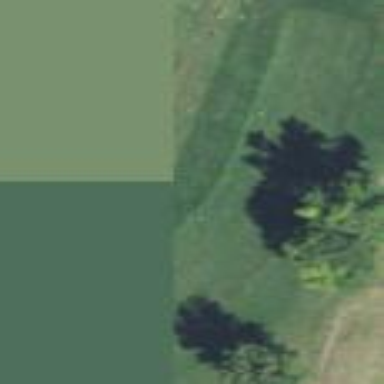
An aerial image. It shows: Golf tee on grassy land.